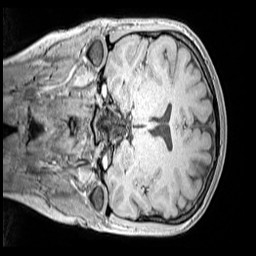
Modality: MP2RAGE
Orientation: coronal
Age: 12
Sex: female
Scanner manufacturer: siemens
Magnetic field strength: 3 T
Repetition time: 4 s
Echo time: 0.00299 s